Interaction volume radius: 5 \u00c5
Interaction volume height: 25 \u00c5
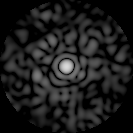
Disorder parameter: 0.8307